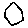
Label: hexagon